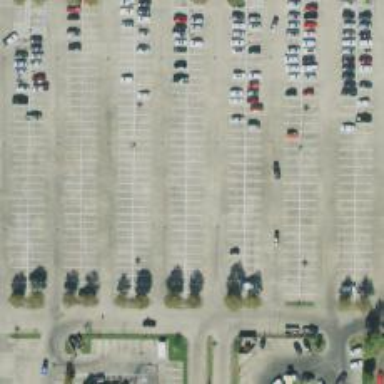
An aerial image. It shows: Parking space.